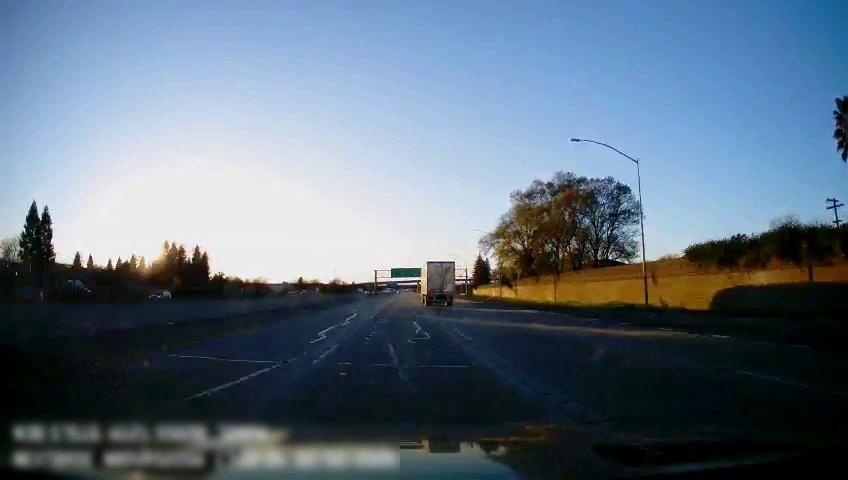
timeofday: Day
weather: Sunny
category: Drivable Space
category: Vehicles | Truck
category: Vehicles | SUV
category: Lanes | Alternate Lane
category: Lanes | Current Lane
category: Lanes | Current Lane
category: Lanes | Alternate Lane
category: Lanes | Alternate Lane
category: Traffic | Signs